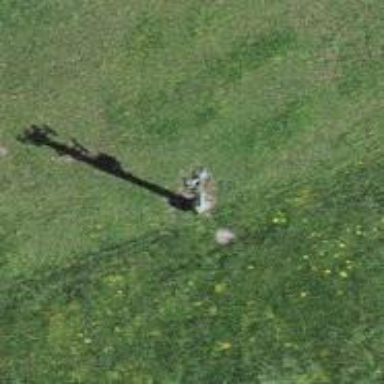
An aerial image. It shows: Distribution transformer on power pole.